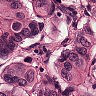
Metastatic tissue present: yes